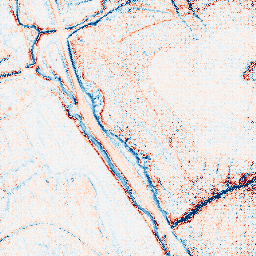
Category: classical
Decomposition family: gaussian_anisotropic
Decomposition parameters: sigma_x: 2
sigma_y: 2
Upsampling method: regularized
Upsampling parameters: scale: 4
lambda_reg: 0.1
Upsampling scale: 4